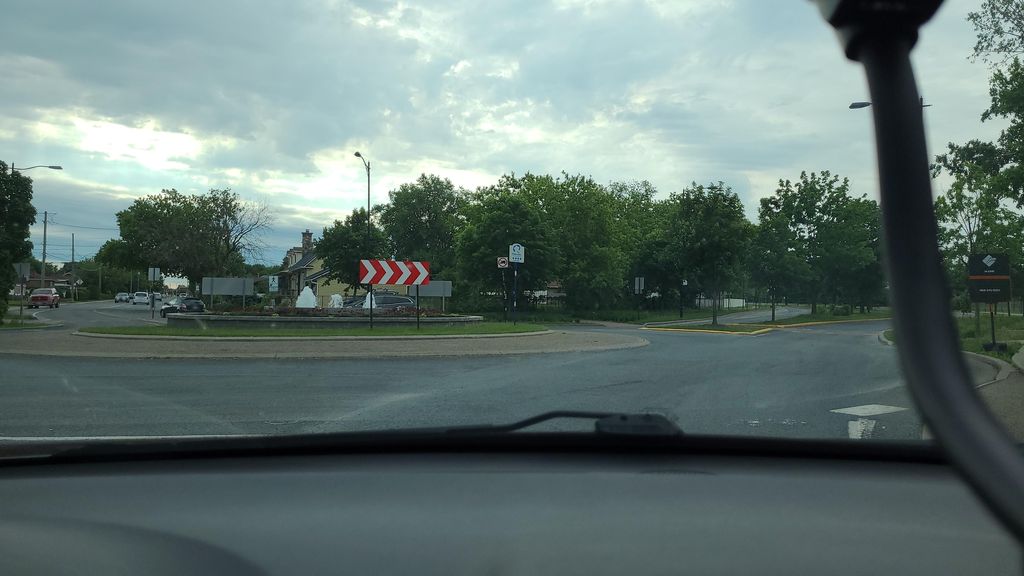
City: montreal